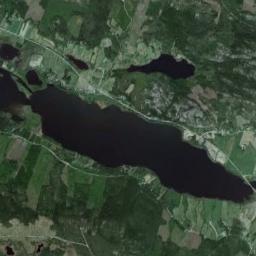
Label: lake